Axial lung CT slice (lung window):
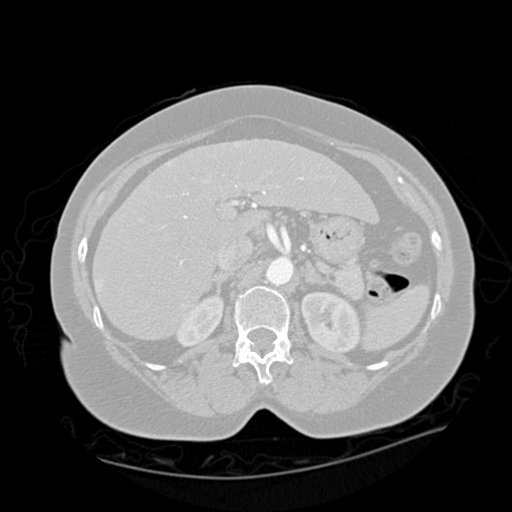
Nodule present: no